Chest X-ray. View position: PA
Patient age: 42
Patient sex: M
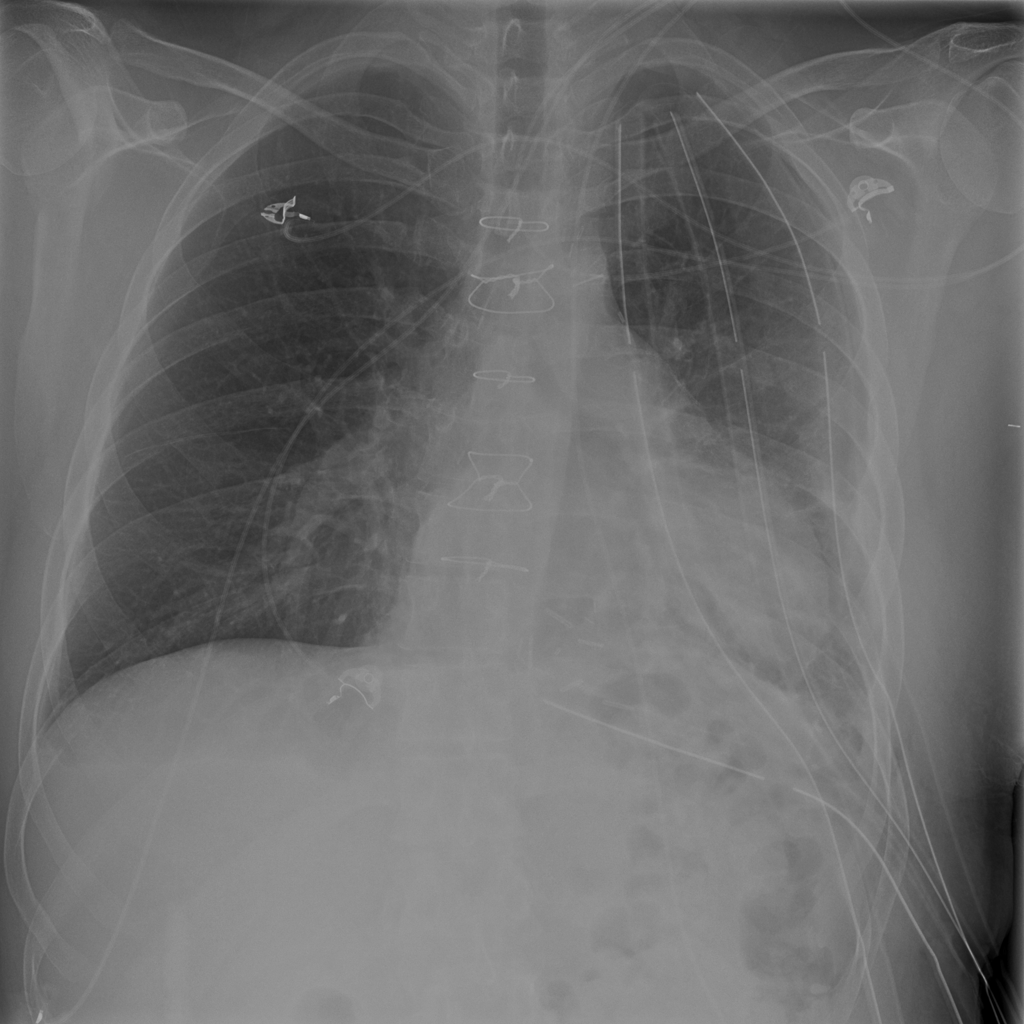
Finding: Pneumothorax